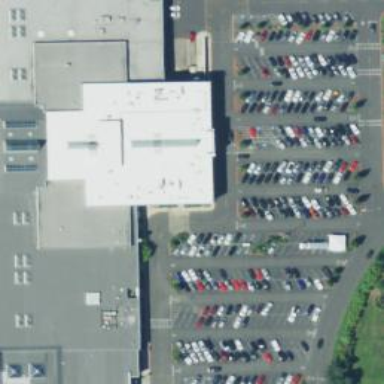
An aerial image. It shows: Food court.